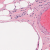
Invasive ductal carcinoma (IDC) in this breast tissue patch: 0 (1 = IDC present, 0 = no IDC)